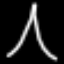
Label: The Eiffel Tower